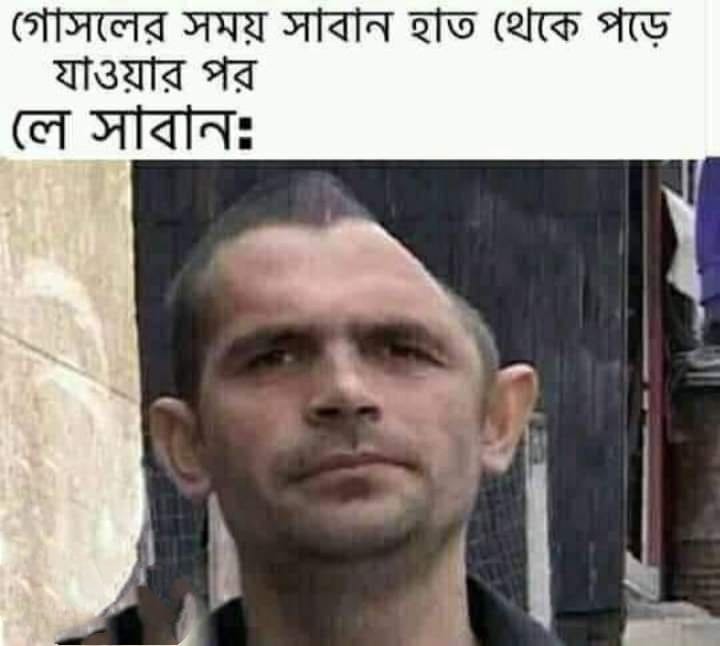
Caption: গোসলের সময় সাবান হাত থেকে পড়ে যাওয়ার পর     লে সাবানঃ
Label: non-hate